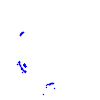
Particle: pion